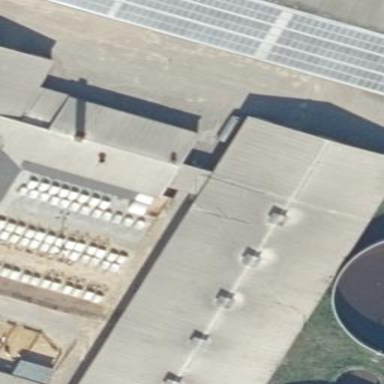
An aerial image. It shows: Industrial building.